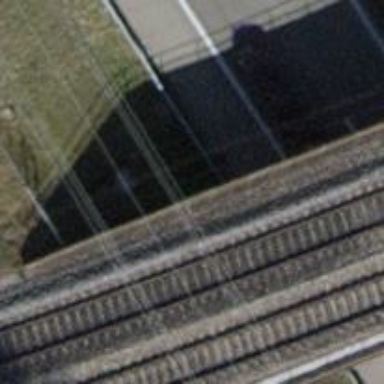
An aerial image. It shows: Bridge with electrified rail tracks and contact line.